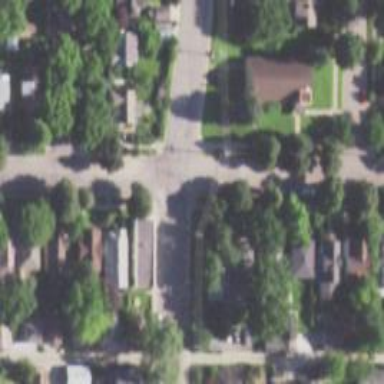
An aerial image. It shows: Residential road with separate sidewalk.